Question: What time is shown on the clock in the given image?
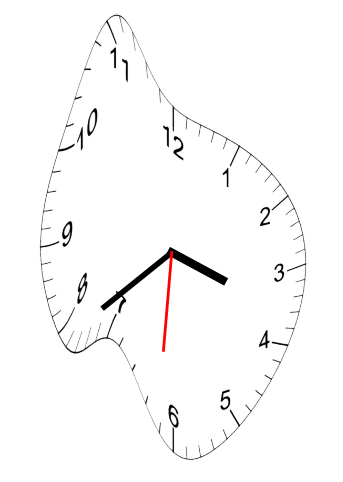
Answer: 03:38:31